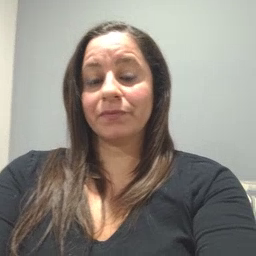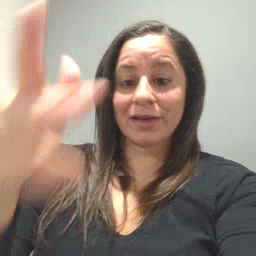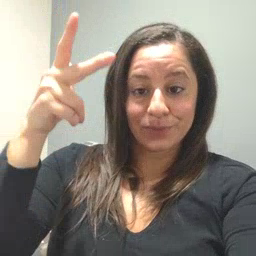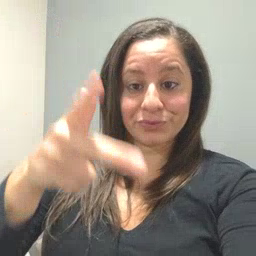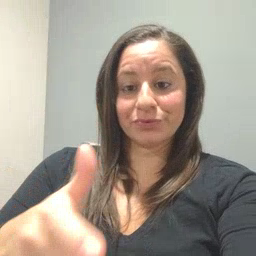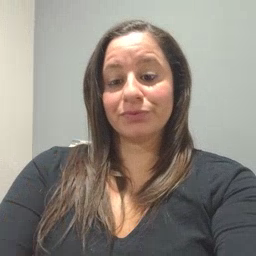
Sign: helicopter